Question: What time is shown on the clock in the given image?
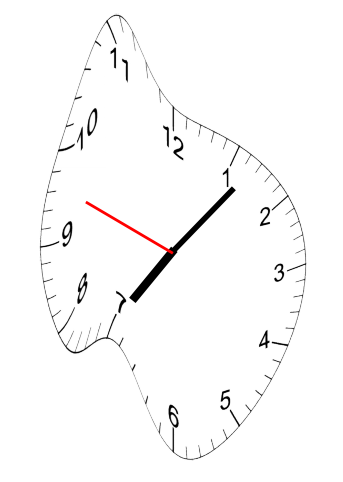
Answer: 07:06:48